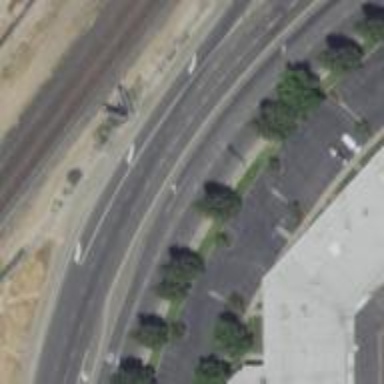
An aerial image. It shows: Primary road with asphalt surface.